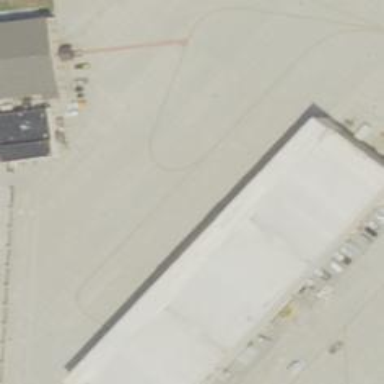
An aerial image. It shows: Image of taxiway at airport.